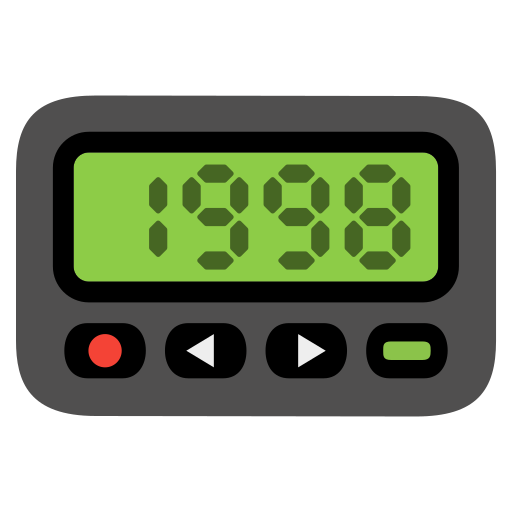
Emoji: 📟